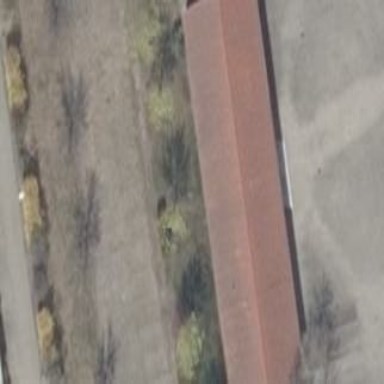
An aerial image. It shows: Gabled building with roof oriented along its structure.